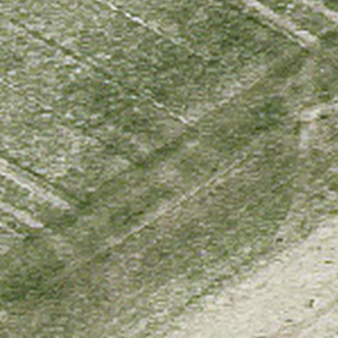
Label: other